Interaction volume radius: 5 \u00c5
Interaction volume height: 15 \u00c5
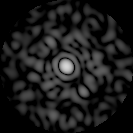
Disorder parameter: 0.8577